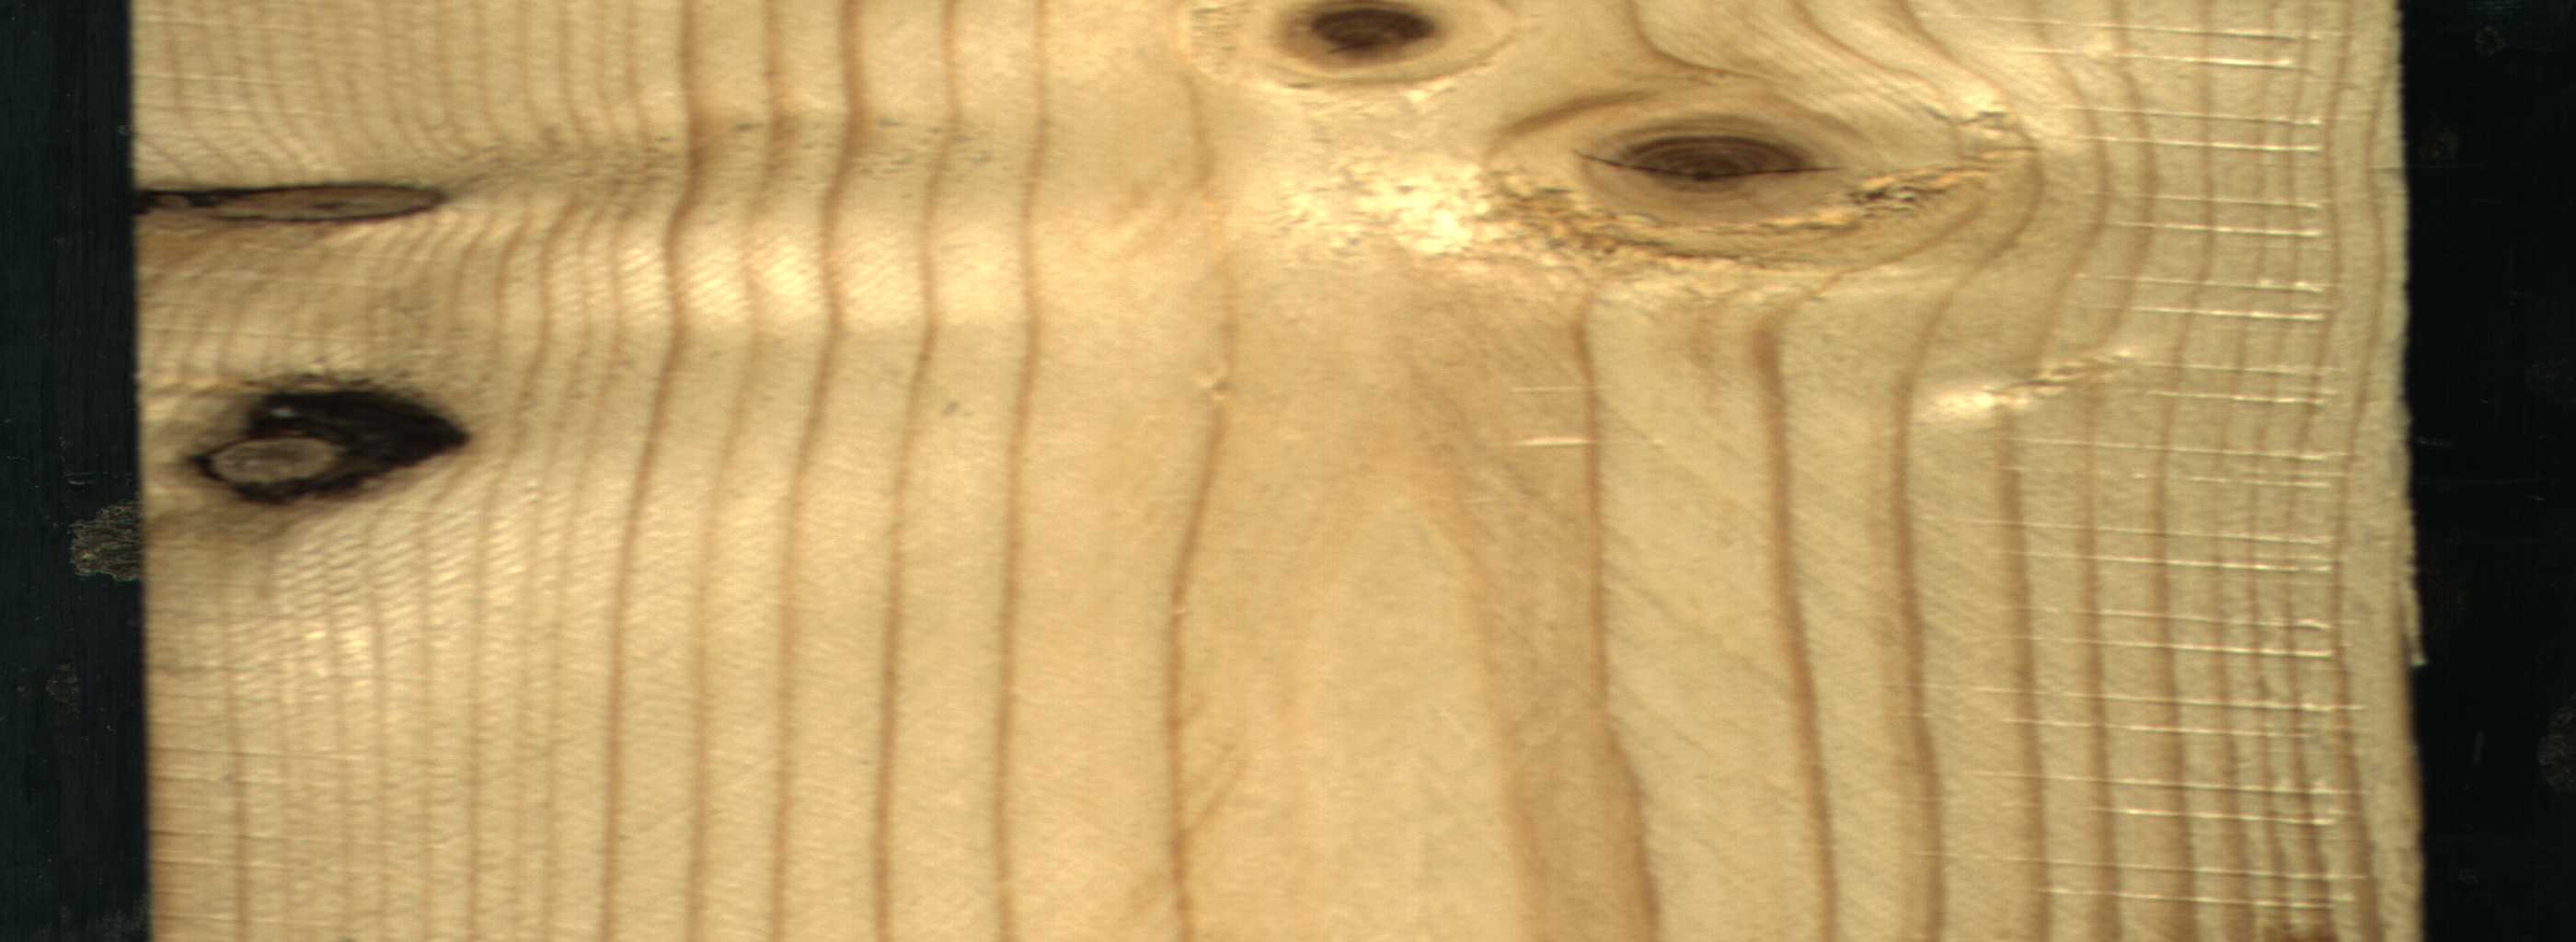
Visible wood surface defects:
knot_with_crack
Dead_Knot
Dead_Knot
Live_Knot